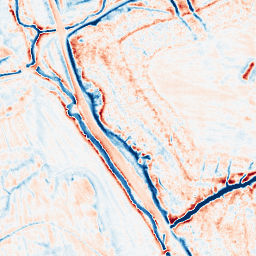
Category: edge_preserving
Decomposition family: anisotropic_diffusion
Decomposition parameters: iterations: 50
kappa: 50
gamma: 0.1
Upsampling method: sinc_hamming
Upsampling parameters: scale: 8
kernel_size: 16
Upsampling scale: 8